Field crop: maize
Growth stage: 2
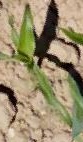
Species: maize